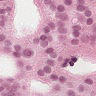
Metastatic tissue present: yes